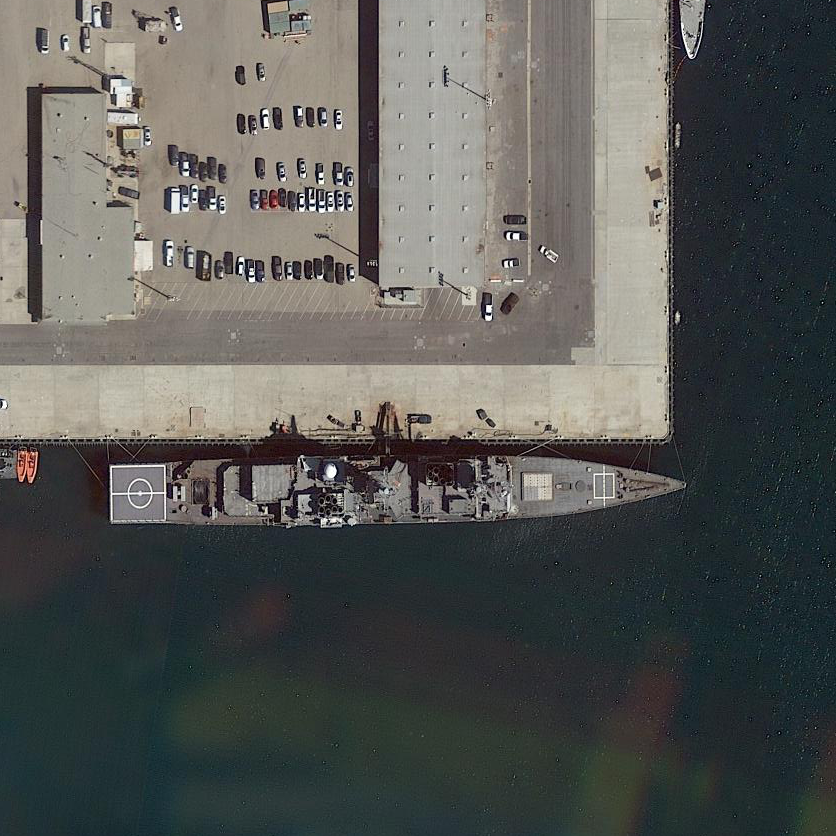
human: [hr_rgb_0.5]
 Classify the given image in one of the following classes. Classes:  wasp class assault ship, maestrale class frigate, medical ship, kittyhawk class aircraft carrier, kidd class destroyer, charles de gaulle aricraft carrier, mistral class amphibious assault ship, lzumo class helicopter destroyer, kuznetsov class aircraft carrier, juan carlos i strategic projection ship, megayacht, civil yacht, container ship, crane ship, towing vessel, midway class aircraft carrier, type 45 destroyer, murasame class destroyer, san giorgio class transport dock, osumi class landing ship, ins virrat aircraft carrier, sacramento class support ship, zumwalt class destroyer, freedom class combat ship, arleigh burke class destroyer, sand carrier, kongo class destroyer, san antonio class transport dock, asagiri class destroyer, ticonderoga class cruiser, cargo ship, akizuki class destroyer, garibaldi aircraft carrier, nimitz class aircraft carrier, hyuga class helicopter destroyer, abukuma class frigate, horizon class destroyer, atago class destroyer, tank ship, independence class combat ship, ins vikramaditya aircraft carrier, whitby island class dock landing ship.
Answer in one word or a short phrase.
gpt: Ticonderoga class cruiser